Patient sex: F
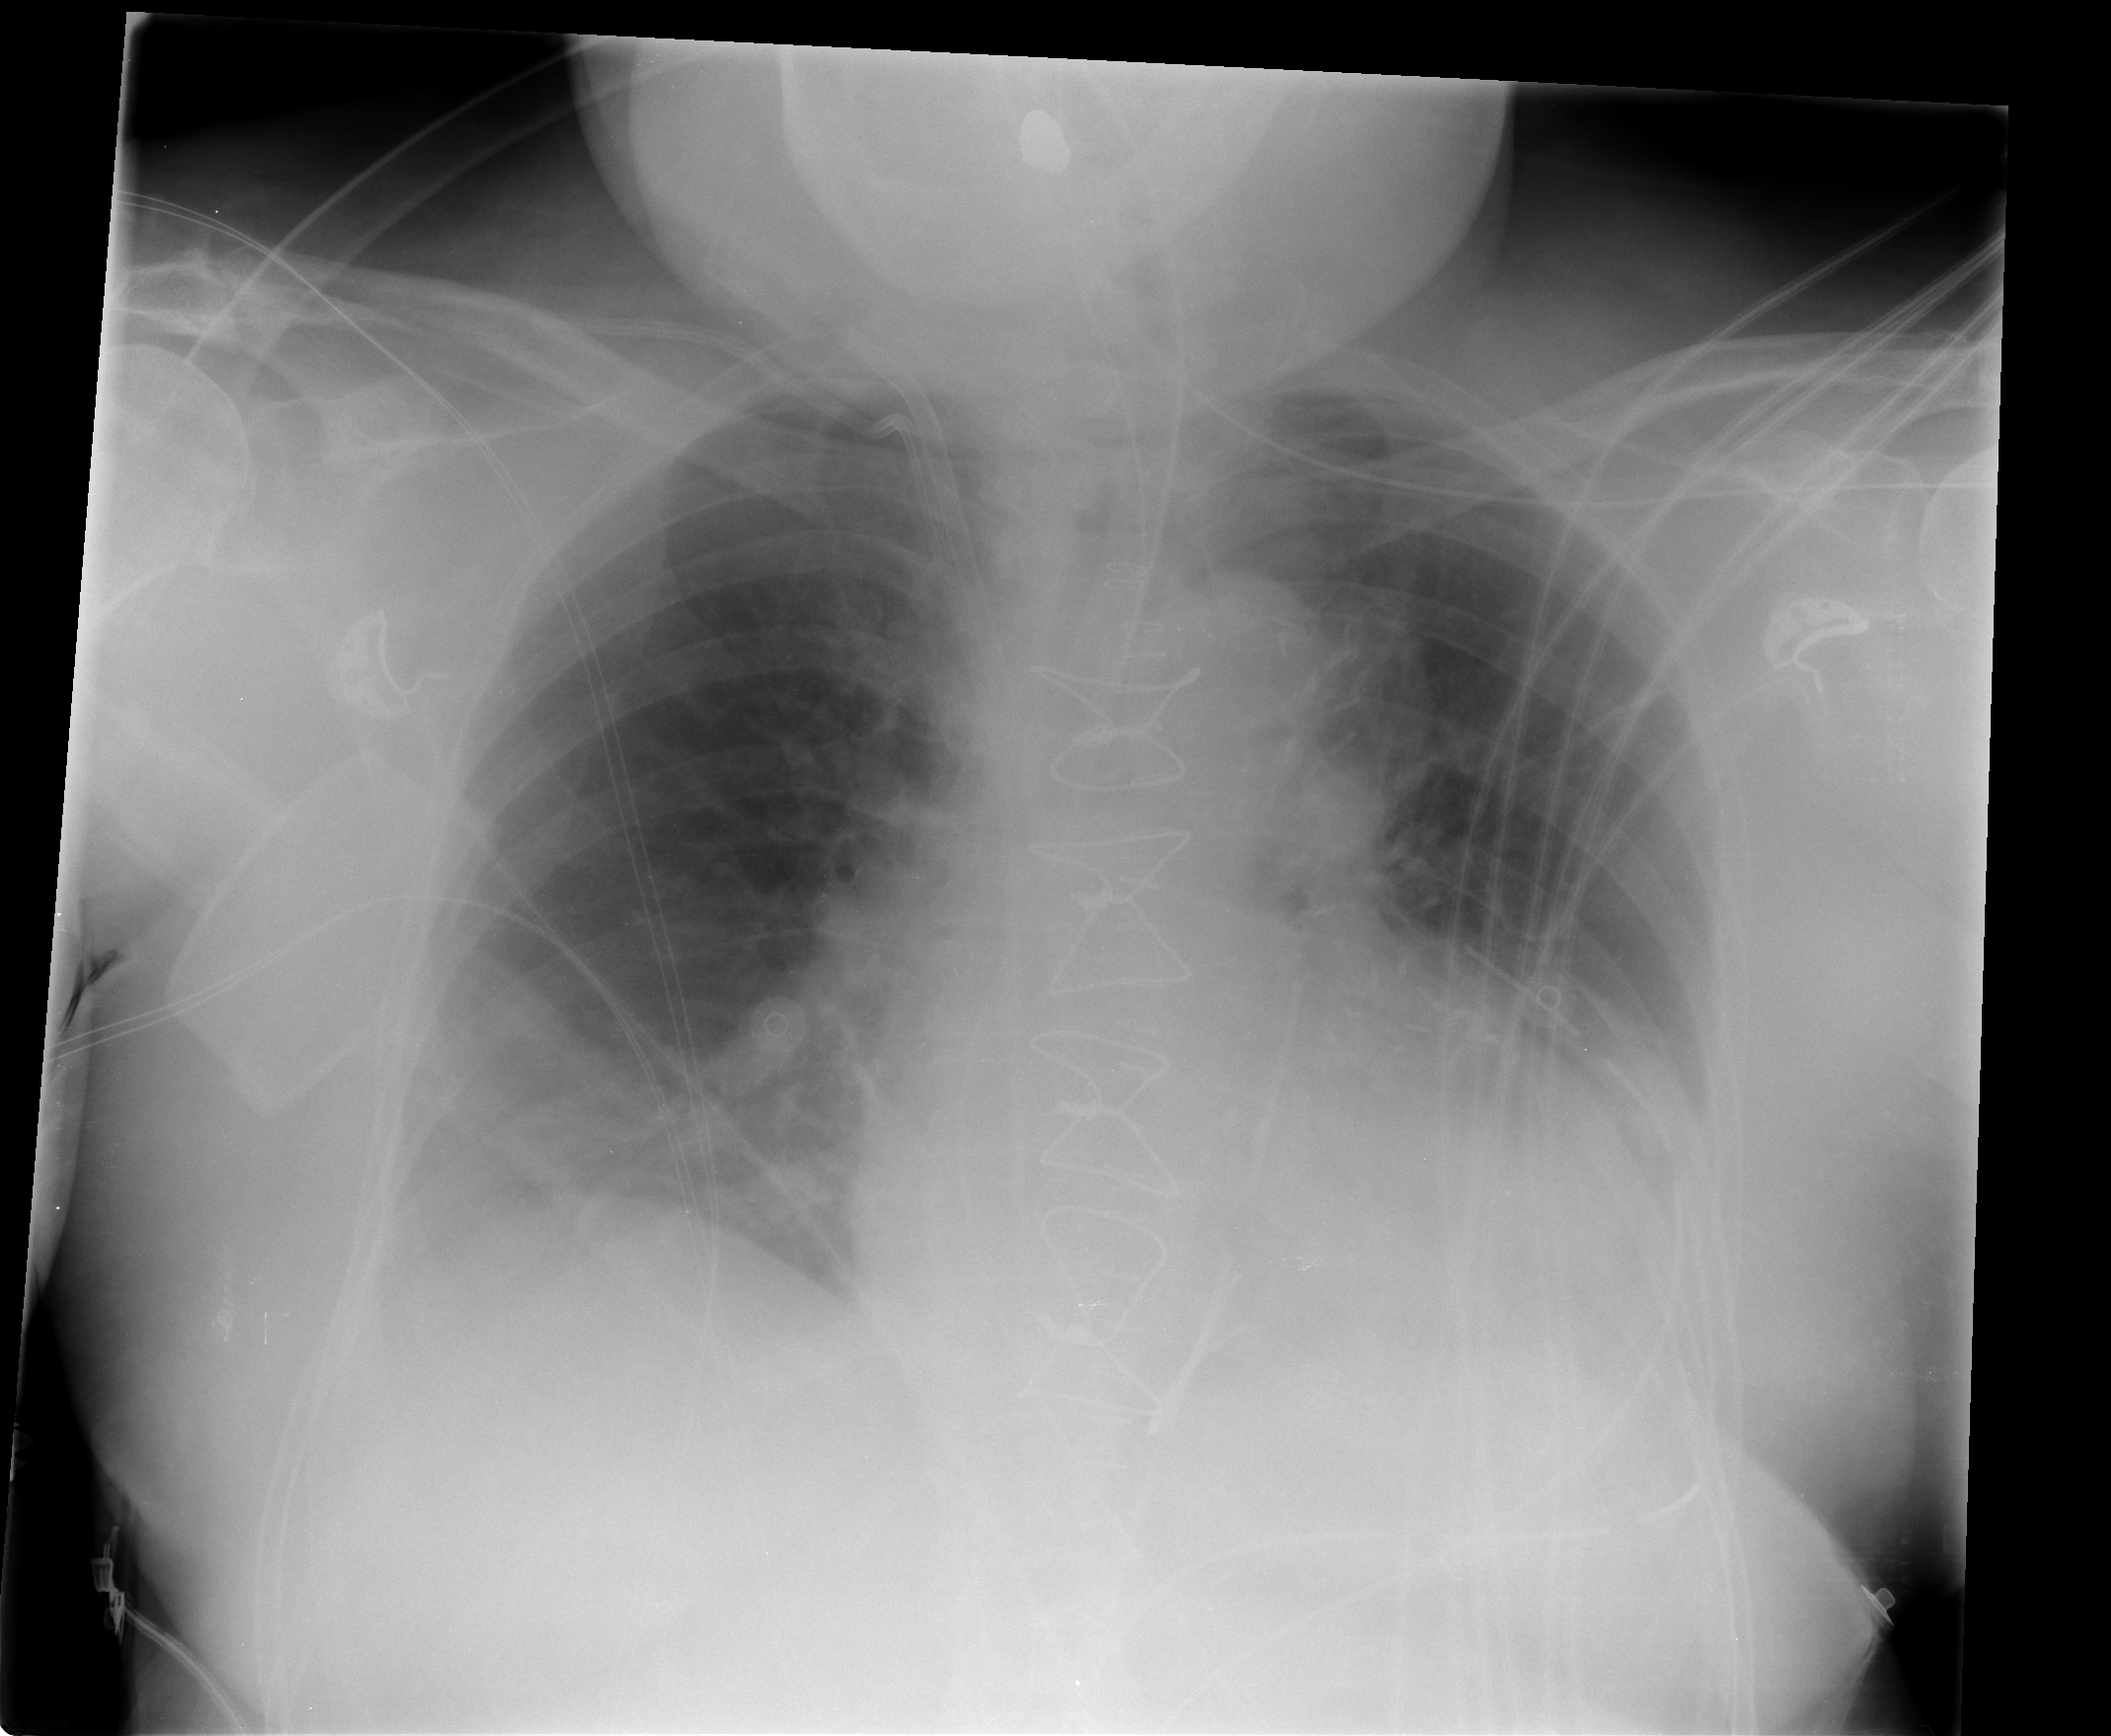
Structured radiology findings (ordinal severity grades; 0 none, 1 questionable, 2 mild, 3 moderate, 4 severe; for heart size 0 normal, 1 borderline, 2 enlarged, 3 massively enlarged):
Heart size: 2
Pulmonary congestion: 1
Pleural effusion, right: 2
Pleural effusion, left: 2
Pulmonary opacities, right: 0
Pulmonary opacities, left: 1
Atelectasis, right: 2
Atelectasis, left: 2